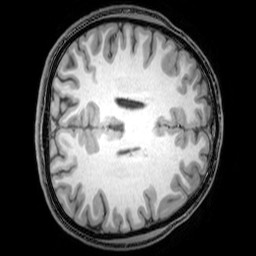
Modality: T1w
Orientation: axial
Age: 22
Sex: male
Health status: healthy
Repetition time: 0.081 s
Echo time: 0.037 s